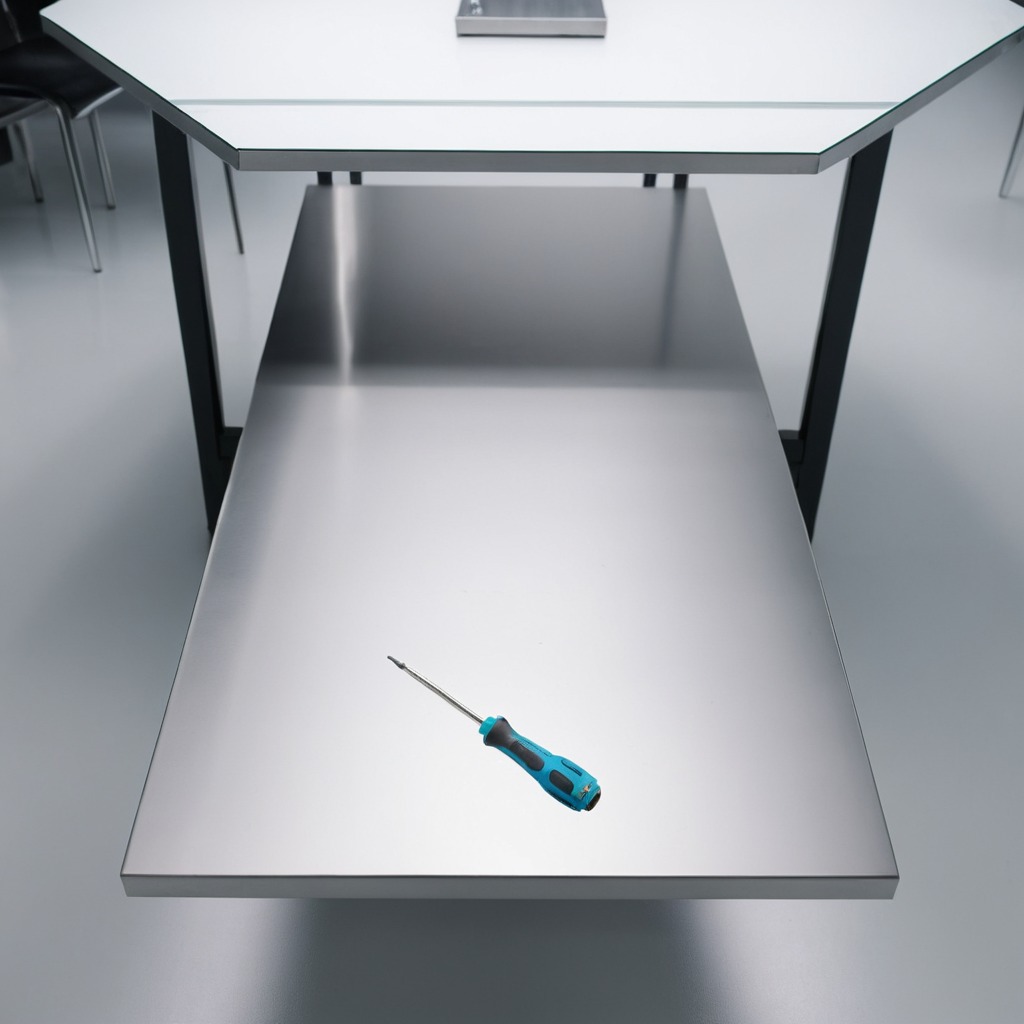
A screwdriver is lying on the stainless steel table.